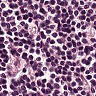
Metastatic tissue present: no